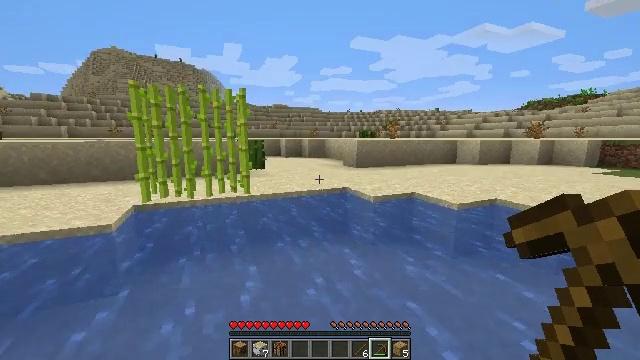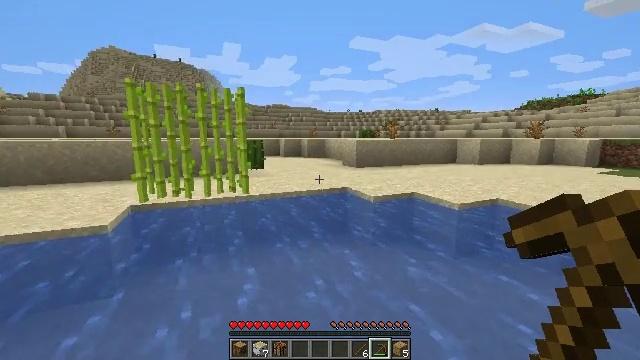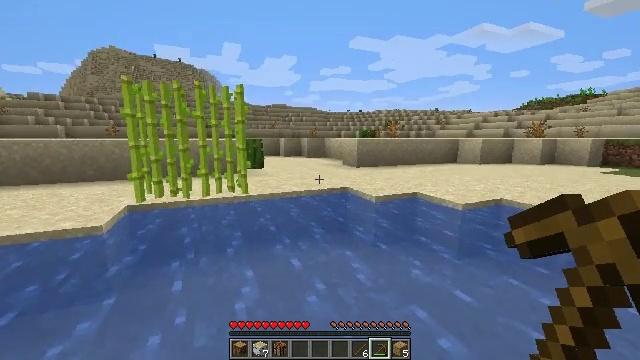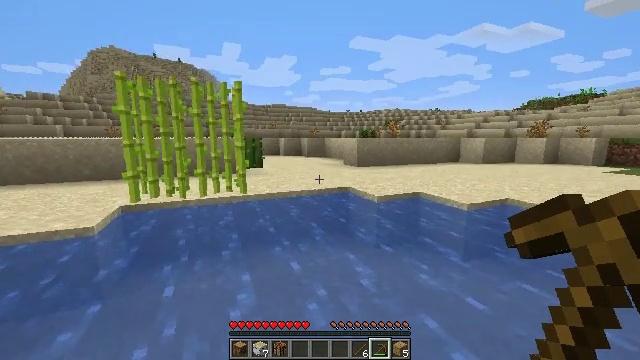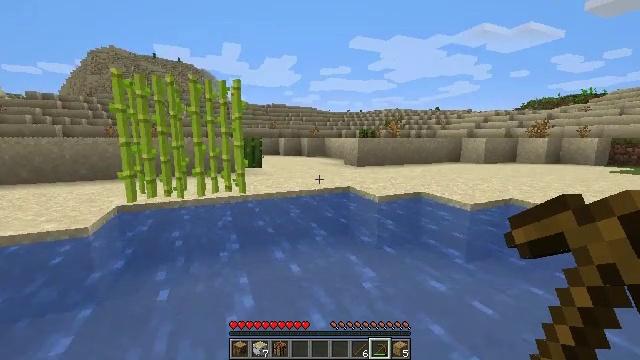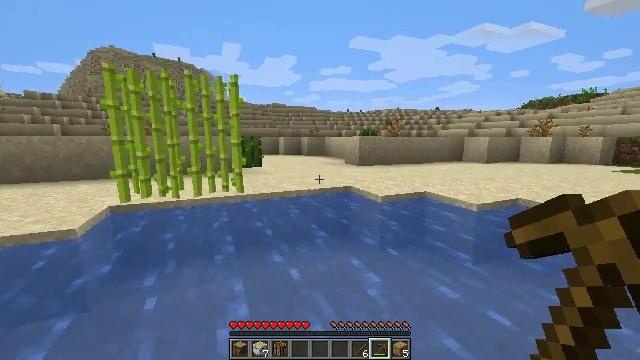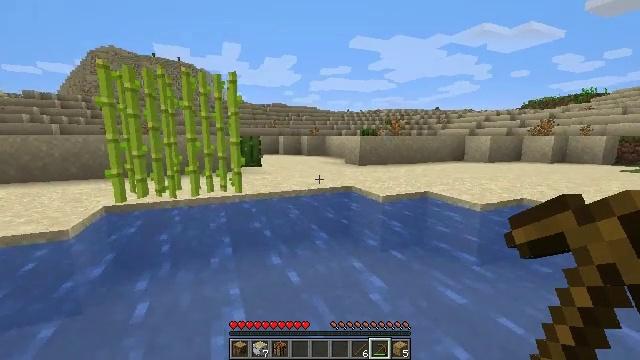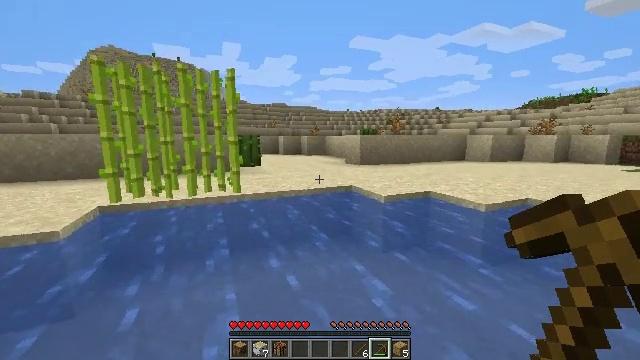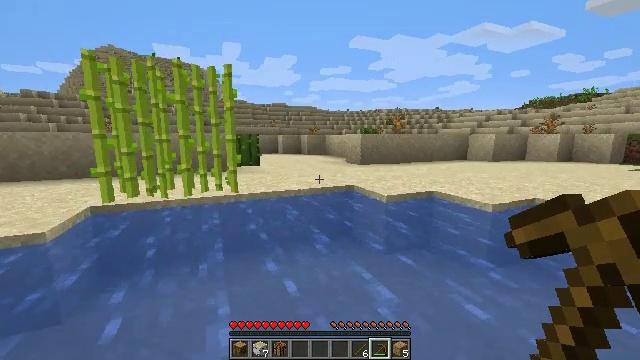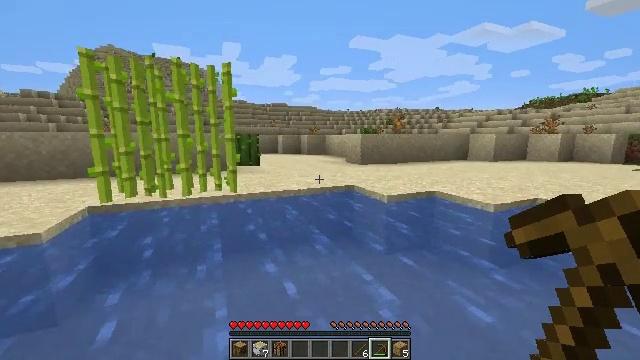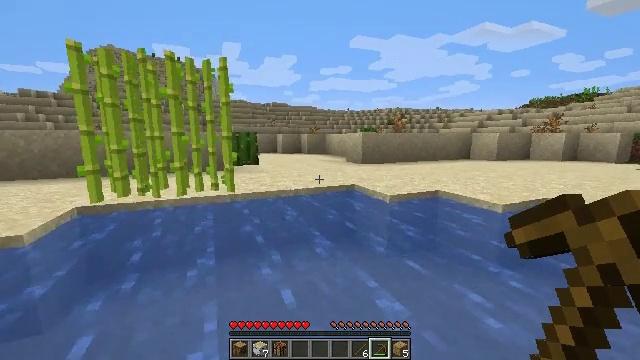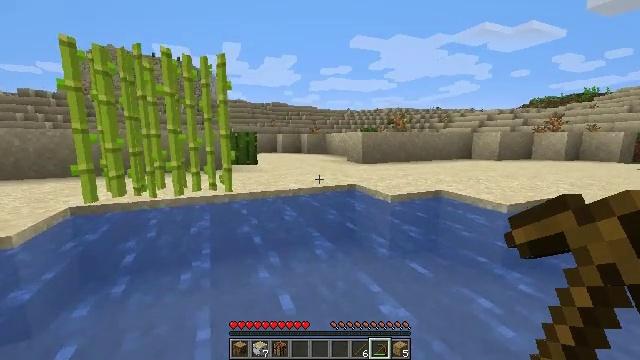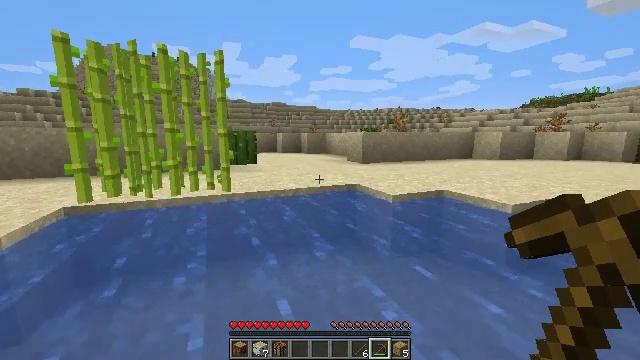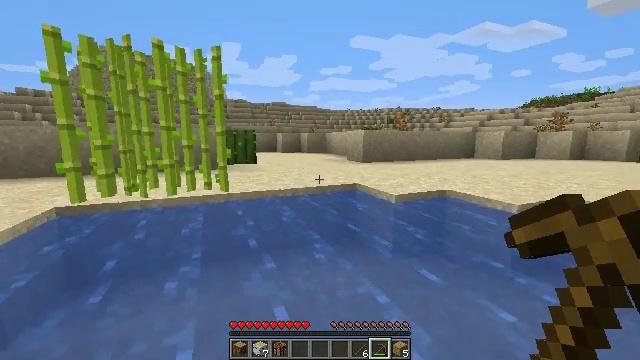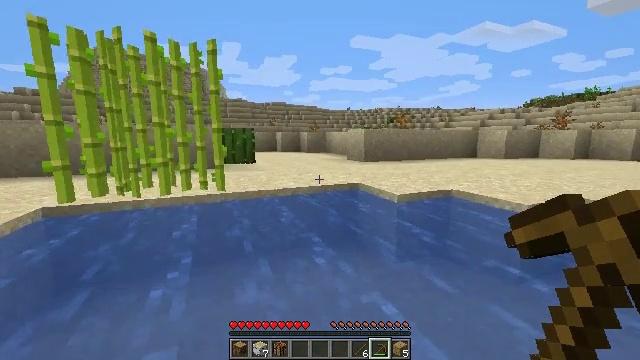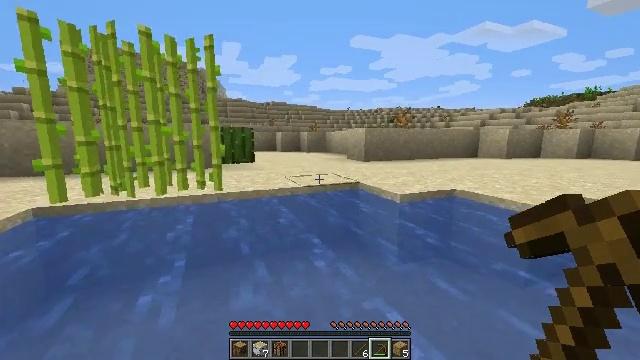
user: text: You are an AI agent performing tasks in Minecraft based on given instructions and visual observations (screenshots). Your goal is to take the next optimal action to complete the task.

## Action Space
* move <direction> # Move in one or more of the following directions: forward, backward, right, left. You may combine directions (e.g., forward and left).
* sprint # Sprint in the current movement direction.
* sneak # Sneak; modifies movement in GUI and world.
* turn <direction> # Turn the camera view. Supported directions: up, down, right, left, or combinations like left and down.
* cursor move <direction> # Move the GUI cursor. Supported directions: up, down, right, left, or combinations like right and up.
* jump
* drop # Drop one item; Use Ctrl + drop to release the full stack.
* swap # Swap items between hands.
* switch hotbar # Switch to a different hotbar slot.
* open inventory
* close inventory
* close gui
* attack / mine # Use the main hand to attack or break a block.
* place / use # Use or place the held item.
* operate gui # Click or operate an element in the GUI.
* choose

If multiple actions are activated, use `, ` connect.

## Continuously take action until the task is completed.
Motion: motion action
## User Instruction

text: Break the sand block.
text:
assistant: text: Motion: move forward
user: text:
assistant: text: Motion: move forward
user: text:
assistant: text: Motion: move forward
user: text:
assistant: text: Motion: move forward
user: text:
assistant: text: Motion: move forward
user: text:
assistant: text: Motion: move forward
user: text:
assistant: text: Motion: move forward
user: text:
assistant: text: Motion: move forward
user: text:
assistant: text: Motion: move forward
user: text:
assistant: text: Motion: move forward
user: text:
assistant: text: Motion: move forward
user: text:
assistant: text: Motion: move forward
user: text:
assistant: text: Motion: move forward
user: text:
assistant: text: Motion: move forward
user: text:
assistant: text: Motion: move forward
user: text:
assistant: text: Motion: move forward
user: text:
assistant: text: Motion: move forward
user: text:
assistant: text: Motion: move forward
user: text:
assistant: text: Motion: move forward
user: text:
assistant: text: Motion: move forward
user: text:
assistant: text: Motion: move forward
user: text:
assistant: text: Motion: move forward
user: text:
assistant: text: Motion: move forward
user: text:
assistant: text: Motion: move forward
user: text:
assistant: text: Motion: move forward
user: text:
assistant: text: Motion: move forward
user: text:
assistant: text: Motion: move forward
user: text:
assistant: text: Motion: move forward
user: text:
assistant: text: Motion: move forward
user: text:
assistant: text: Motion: move forward, turn left